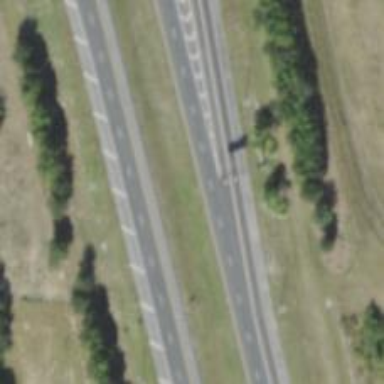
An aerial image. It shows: Asphalt motorway link.